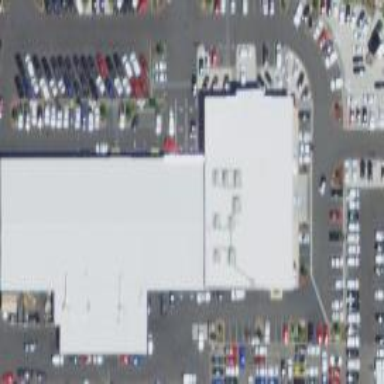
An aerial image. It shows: Retail area.